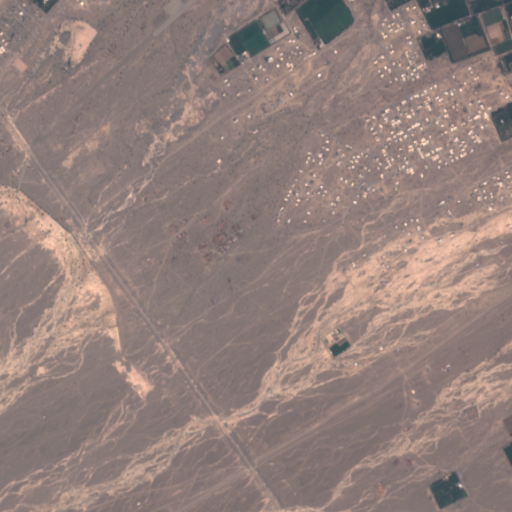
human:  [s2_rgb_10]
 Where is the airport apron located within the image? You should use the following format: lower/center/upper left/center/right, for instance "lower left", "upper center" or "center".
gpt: The airport apron is located in the upper left of the image.
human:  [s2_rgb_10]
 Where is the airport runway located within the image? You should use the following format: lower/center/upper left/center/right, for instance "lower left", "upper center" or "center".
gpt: The airport runway is located in the upper left of the image.
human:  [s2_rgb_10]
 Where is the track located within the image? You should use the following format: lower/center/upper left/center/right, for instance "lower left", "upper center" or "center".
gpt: There is no track in the image.